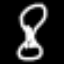
Label: hourglass